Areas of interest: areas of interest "Sport and cultural"
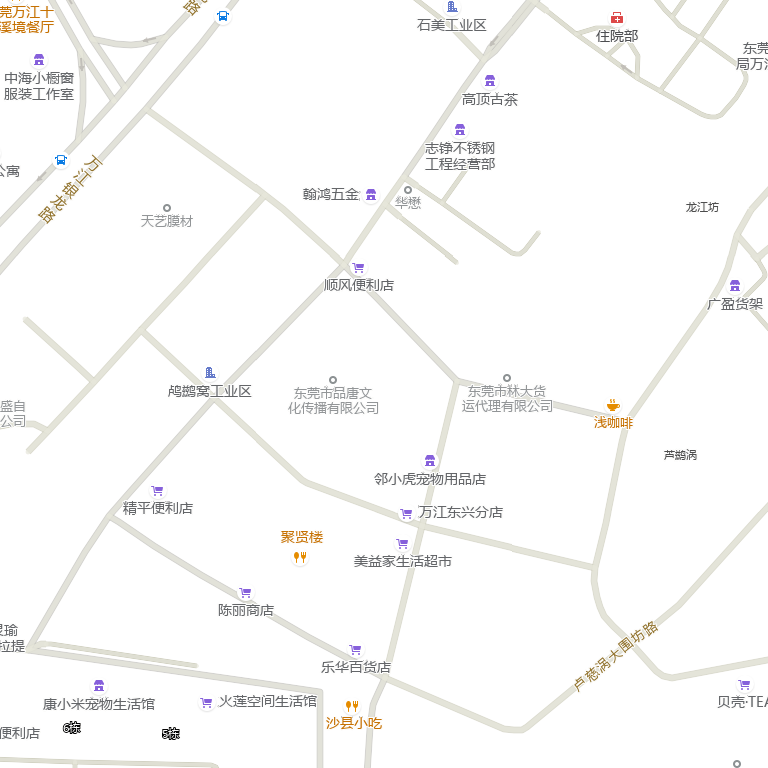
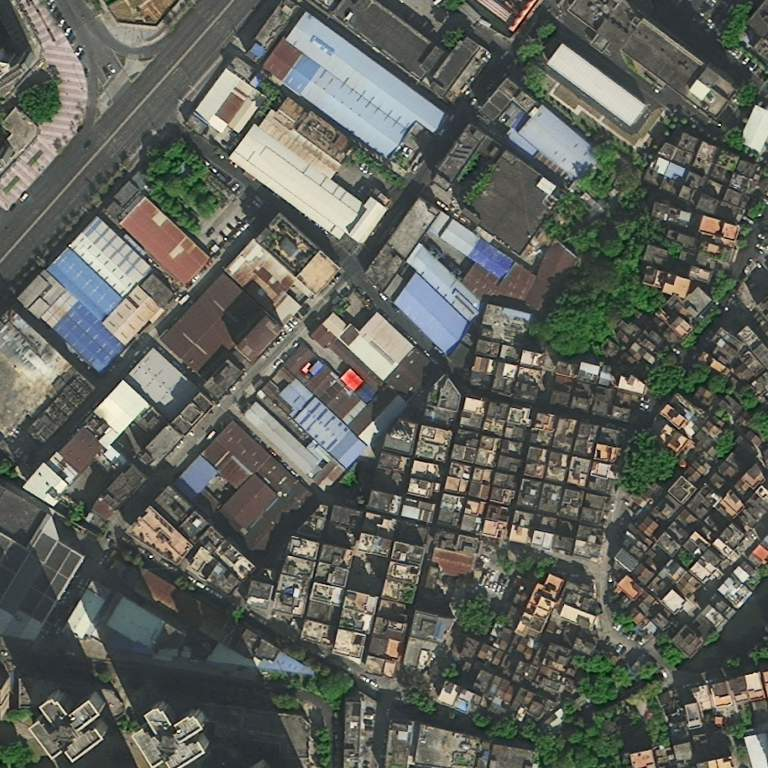